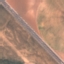
Land use / land cover: Highway